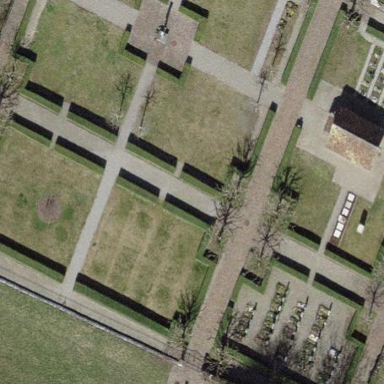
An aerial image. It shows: Cemetery.